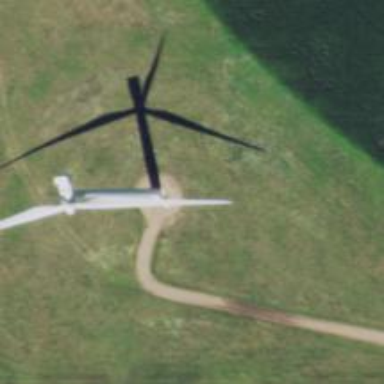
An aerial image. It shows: Wind turbine generator that utilizes wind as its source for generating electricity. It is of the horizontal axis type.